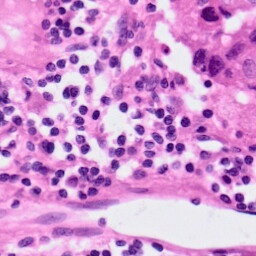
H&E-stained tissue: Lung